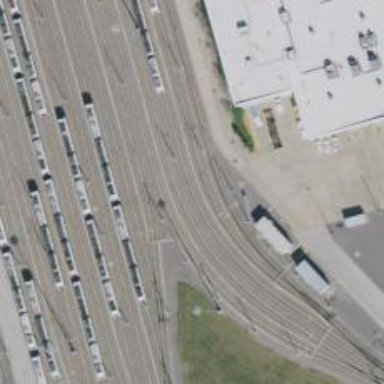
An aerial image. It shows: Light rail yard with electrified contact lines.